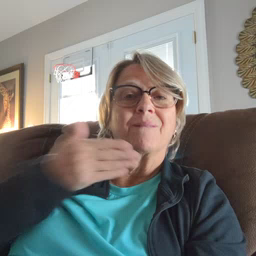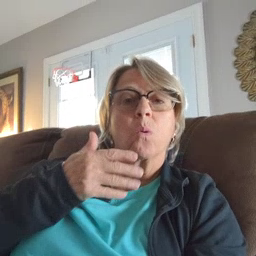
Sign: before